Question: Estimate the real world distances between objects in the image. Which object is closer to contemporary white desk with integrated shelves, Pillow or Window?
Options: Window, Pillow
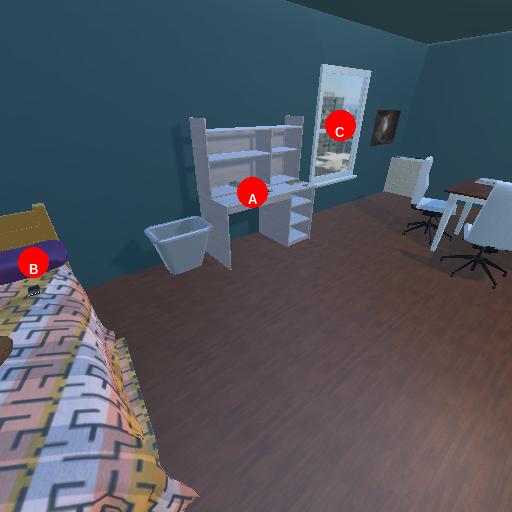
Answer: Window